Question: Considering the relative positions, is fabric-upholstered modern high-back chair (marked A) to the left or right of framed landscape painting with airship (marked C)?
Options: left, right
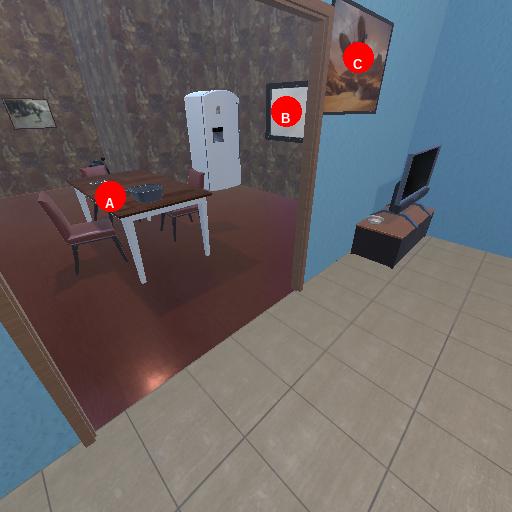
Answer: left